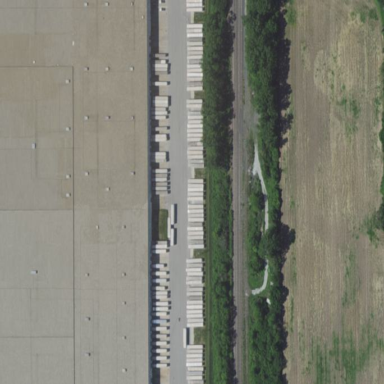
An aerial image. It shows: Warehouse building.